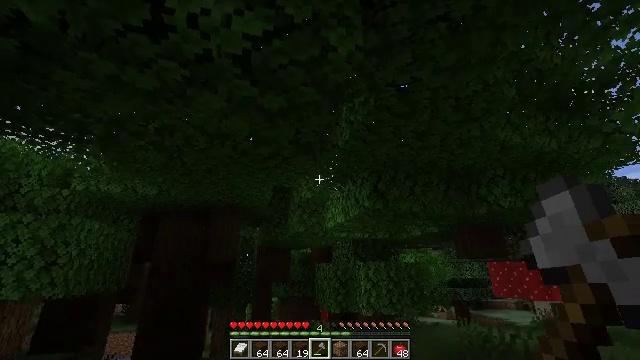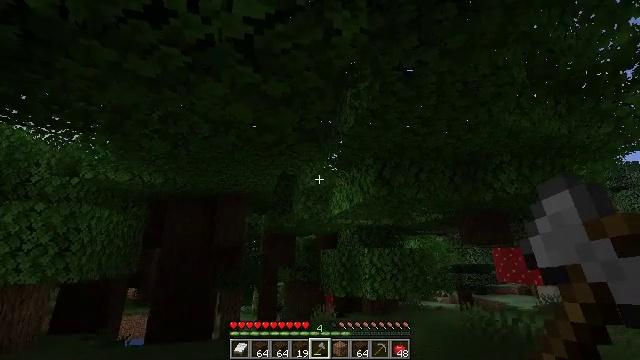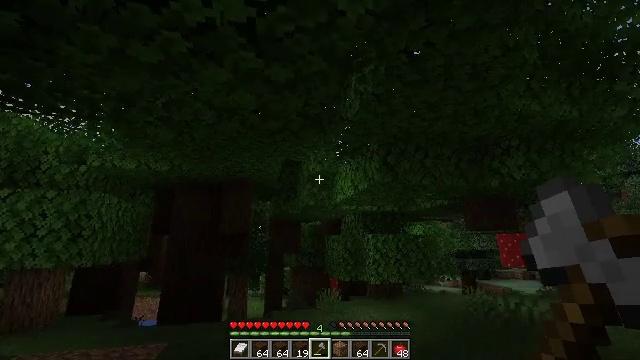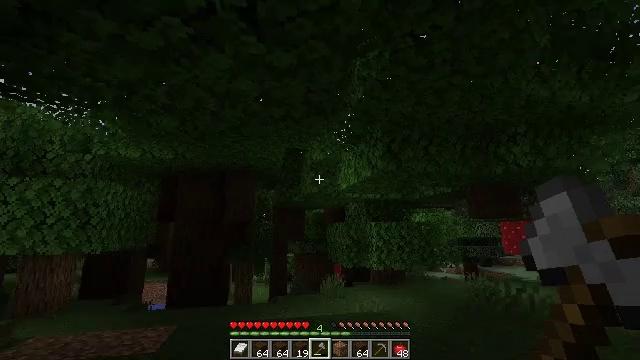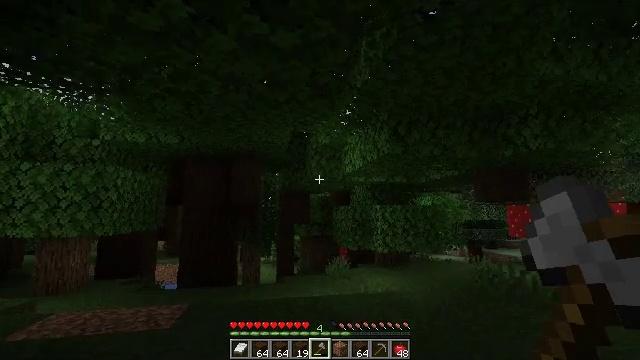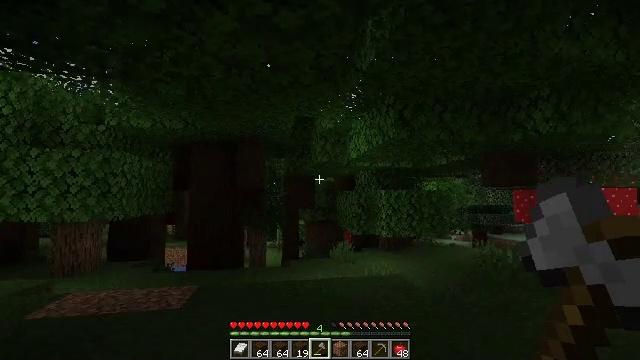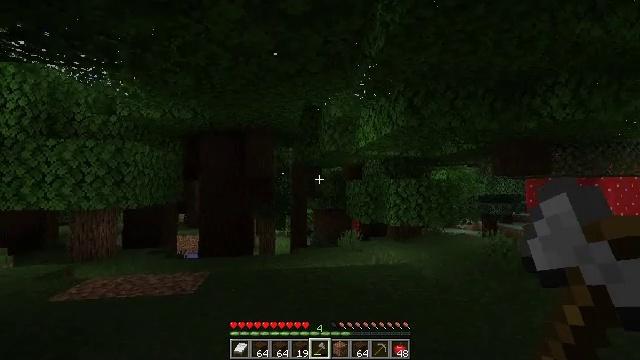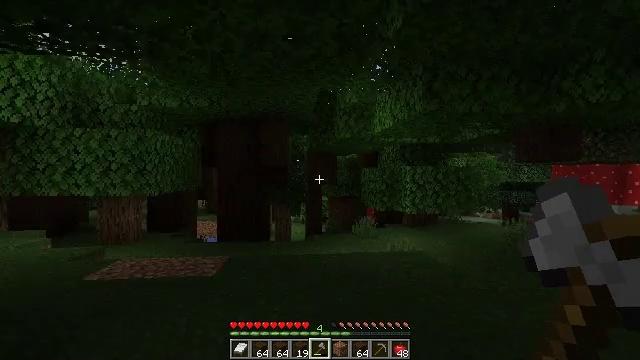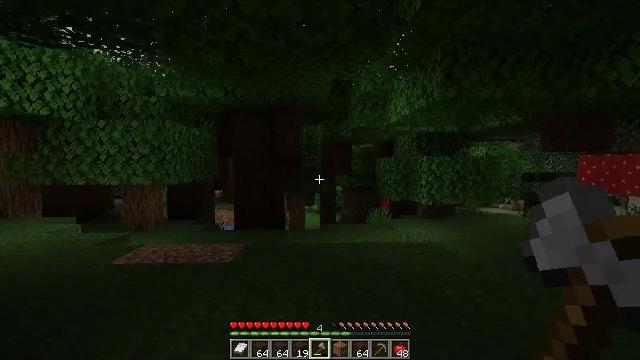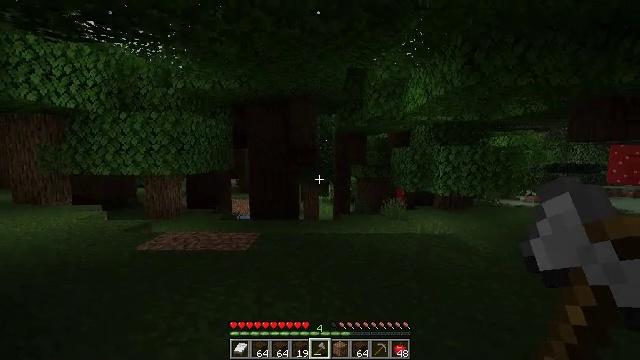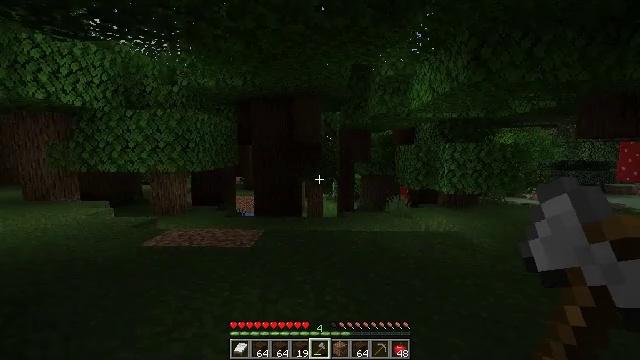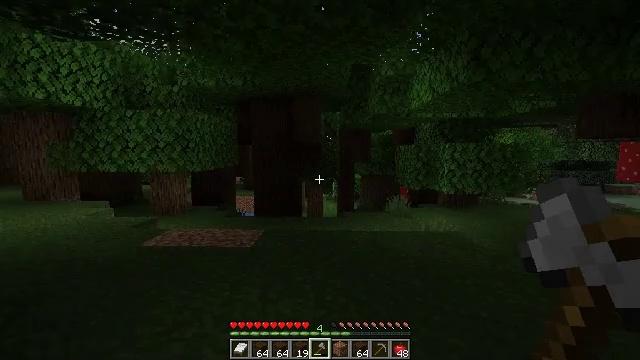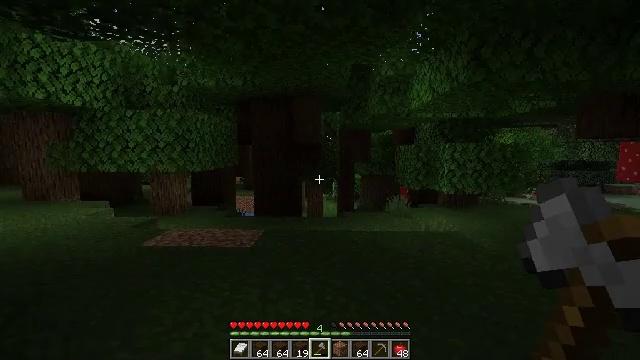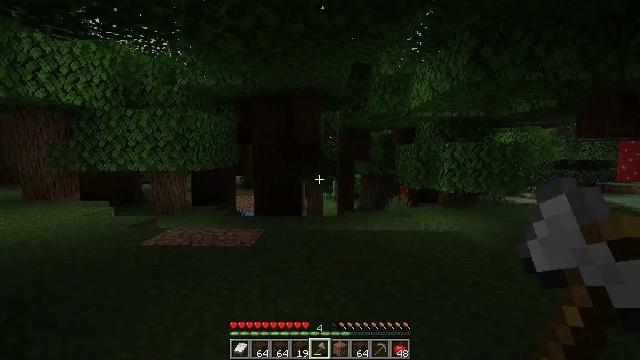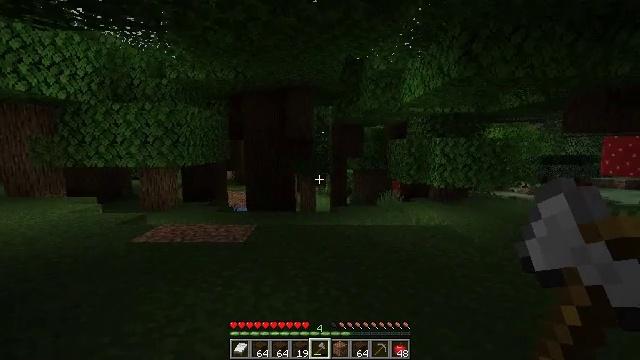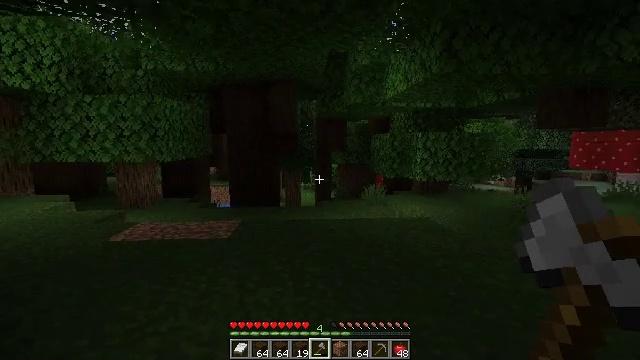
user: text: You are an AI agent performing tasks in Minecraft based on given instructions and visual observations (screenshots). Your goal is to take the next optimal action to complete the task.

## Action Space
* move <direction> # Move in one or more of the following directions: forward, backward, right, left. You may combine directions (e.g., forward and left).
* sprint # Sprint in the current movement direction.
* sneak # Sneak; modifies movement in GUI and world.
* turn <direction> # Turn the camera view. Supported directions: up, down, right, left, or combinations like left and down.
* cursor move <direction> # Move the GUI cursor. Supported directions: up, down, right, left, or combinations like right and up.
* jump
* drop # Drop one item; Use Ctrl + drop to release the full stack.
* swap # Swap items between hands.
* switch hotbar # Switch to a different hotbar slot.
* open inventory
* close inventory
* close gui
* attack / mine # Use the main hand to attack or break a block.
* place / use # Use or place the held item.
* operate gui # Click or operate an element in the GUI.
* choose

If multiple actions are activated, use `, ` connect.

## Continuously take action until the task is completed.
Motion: motion action
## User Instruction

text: Gather dark oak log for crafting.
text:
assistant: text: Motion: turn left and down
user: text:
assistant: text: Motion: turn left and down
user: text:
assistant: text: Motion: turn down
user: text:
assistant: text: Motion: turn left and down
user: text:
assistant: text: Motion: turn left and down
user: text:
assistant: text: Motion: turn left and down
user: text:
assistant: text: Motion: turn left and down
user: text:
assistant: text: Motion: turn left and down
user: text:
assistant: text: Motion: turn left and down
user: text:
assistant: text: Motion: no_op
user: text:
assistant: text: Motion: no_op
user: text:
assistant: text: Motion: no_op
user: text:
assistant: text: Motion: no_op
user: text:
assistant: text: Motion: turn right and down
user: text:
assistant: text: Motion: turn right and down
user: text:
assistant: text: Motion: turn right and down
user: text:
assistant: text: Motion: turn right and down
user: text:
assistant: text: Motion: turn right and down
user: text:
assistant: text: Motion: turn right
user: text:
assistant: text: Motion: no_op
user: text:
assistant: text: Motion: no_op
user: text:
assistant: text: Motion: no_op
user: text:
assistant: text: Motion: no_op
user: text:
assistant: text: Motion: no_op
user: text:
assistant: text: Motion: no_op
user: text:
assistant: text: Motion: no_op
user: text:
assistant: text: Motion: no_op
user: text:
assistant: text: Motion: no_op
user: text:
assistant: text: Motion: move forward, turn right and up
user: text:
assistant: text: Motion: move forward, turn right and up